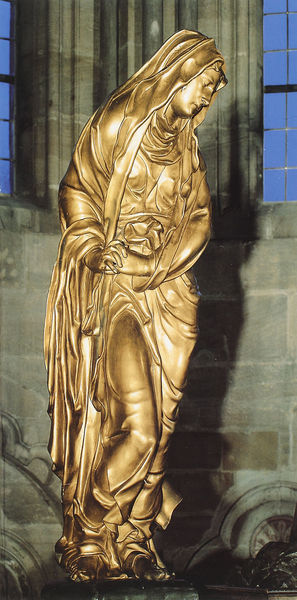
Titel: Kreuzigungsgruppe
Künstler: Justus Glesker
Standort: Bamberg, Dom (EU - D - B)
Schlagwörter: blau, schatten, fenster, frau, licht, blick, schleier, falten, sockel, stehen, steine, hände, kirche, figur, gold, statue, beleuchtung, vergoldet, mittelalter, golden, maria, magdalena, maria magdalena, heiligenfigur, stiene, enkirche